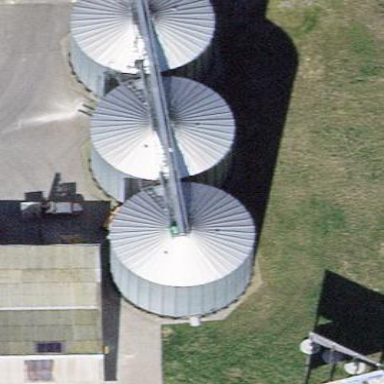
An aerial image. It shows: Silo.